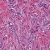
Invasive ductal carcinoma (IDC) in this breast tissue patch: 0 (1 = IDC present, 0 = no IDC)